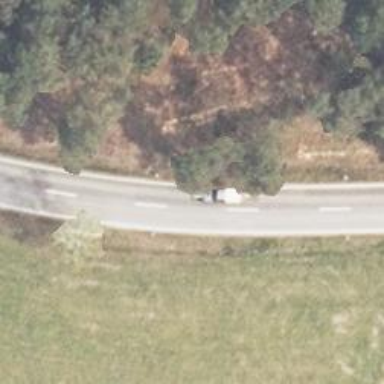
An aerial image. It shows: Secondary road with asphalt surface.